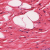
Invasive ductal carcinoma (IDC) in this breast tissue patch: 0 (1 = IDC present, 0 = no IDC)